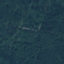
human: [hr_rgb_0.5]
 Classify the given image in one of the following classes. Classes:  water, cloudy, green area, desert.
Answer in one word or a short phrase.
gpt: green area